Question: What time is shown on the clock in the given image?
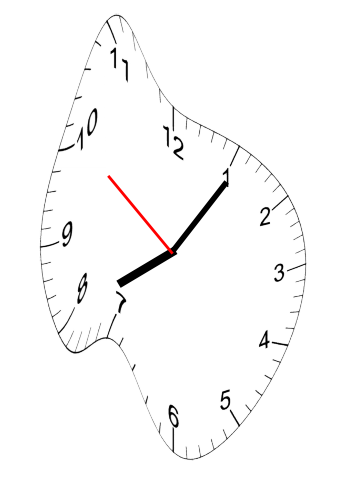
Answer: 08:05:51